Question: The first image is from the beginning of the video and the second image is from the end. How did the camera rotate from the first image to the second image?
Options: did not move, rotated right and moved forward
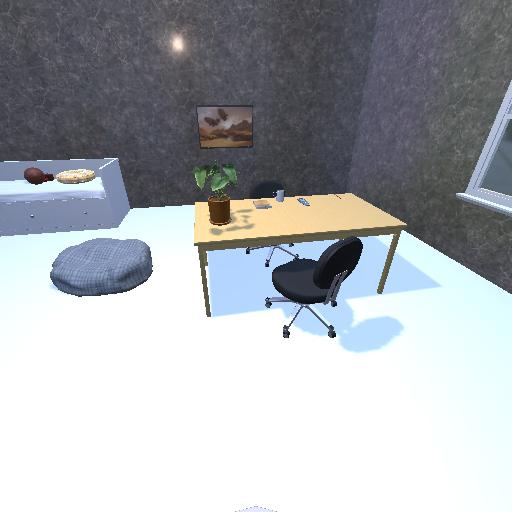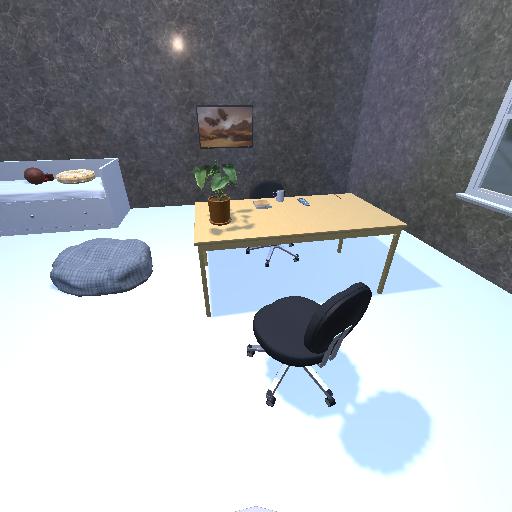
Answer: did not move